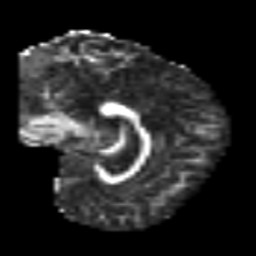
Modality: FA
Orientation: sagittal
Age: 47
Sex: female
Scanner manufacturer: siemens
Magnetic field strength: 3 T
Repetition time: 6.1 s
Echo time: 0.101 s